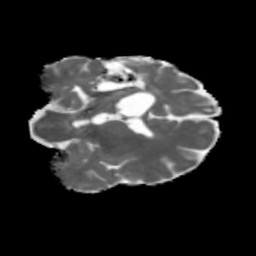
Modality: MD
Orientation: coronal
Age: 42
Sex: male
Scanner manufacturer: siemens
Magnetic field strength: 3 T
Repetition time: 5.47 s
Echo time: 0.0854 s